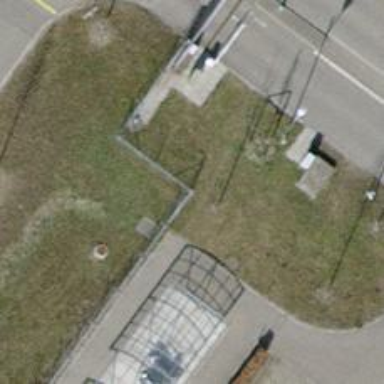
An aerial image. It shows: Fence.